Question: Characters, that are not alphanumeric or punctuation are termed not printable:
> <URL>

So why is e.g. 005 representable (and represented by <URL>?
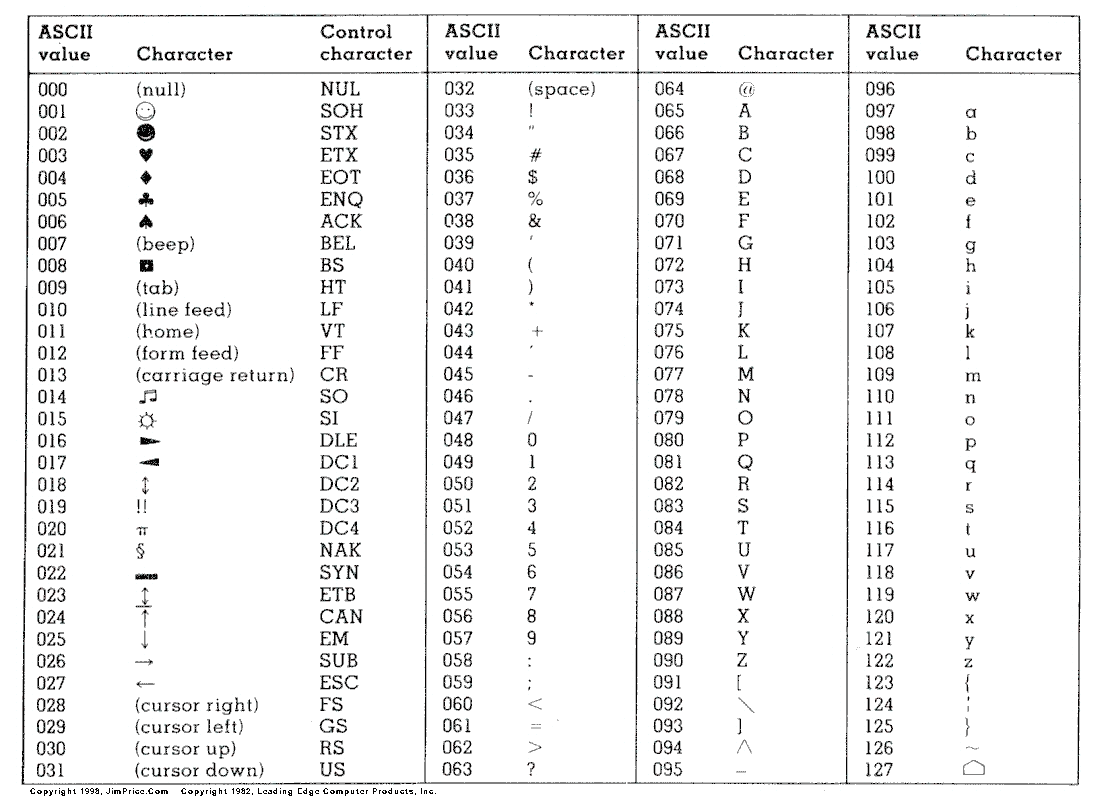
Answer: Most of the original set of ASCII control characters are no longer useful, so many different vendors have recycled them as additional graphic characters, often <URL>
The tiny print at the bottom of your table appears to say "Copyright 1982 <URL>, Inc." That company was an early maker of IBM PC clones, and this is presumably their custom ASCII extension. You should only pay attention to the assignments for 000-031 and 127 in this table if you're writing software to convert files produced on those specific computers to a more modern format.